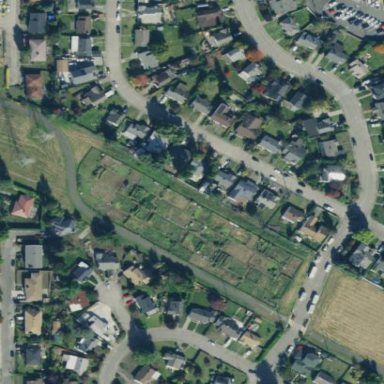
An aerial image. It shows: Area designated for allotments.